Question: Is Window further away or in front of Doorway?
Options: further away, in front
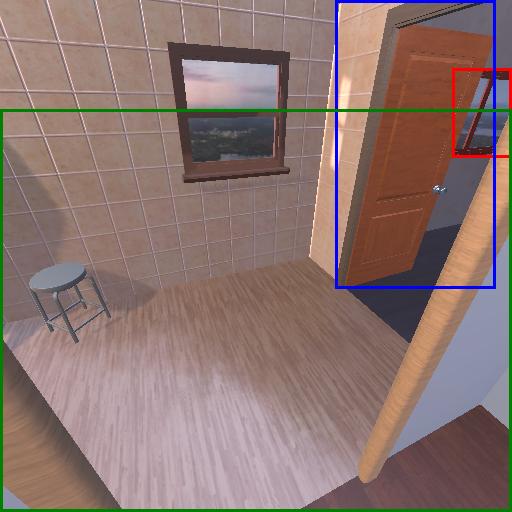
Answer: further away